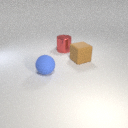
large red metal cylinder behind large blue rubber sphere